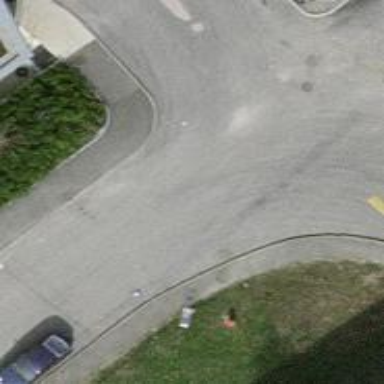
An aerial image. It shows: Unclassified road with asphalt surface and sidewalks on both sides.